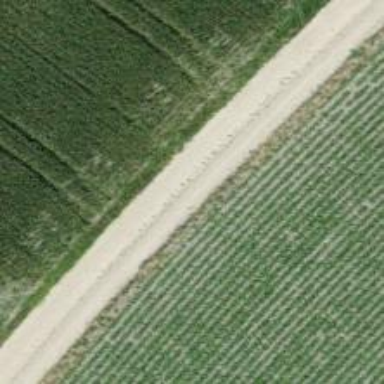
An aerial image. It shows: Gravel track with grade3 tracktype used for agricultural vehicles.